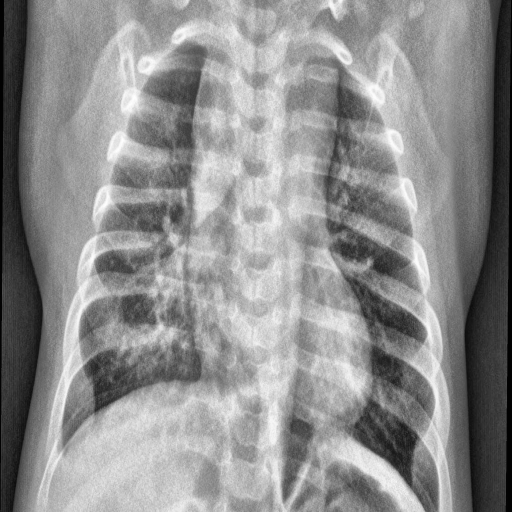
Finding: PNEUMONIA